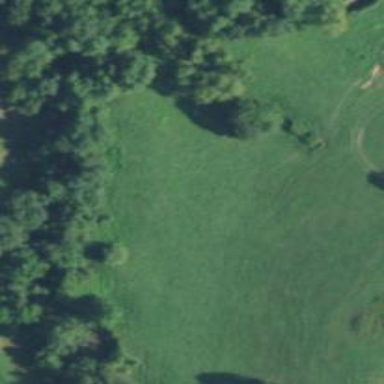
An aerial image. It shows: Beautiful woodland area.